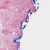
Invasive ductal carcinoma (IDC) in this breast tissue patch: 0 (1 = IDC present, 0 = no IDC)